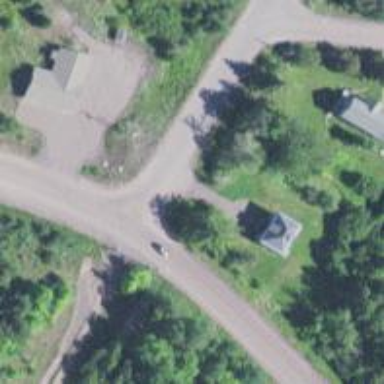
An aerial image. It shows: Stop road.